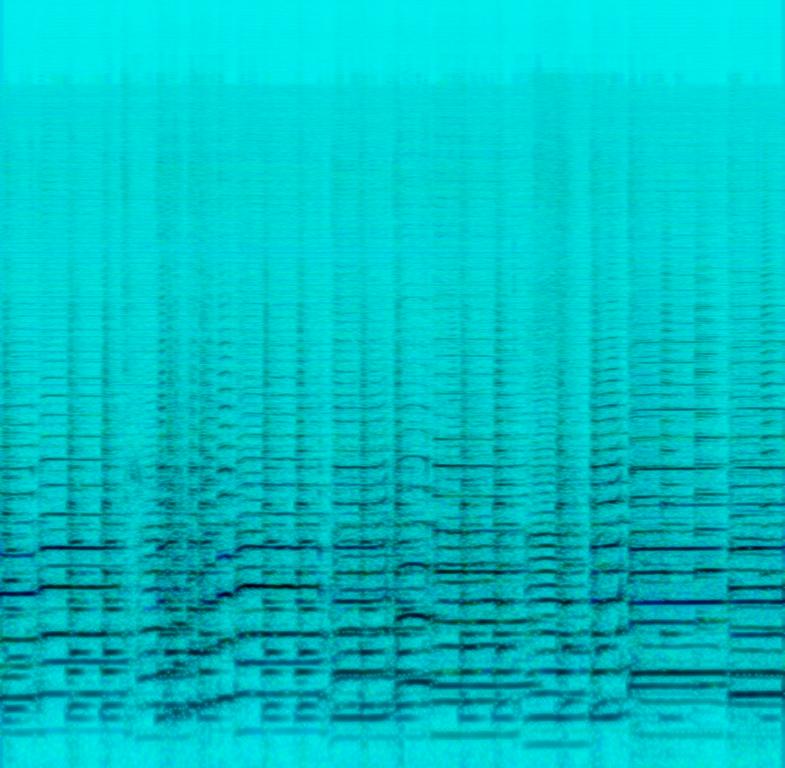
The low quality recording features a classical song that consists of harmonizing trombone melodies. It sounds emotional and passionate, while the recording is noisy.